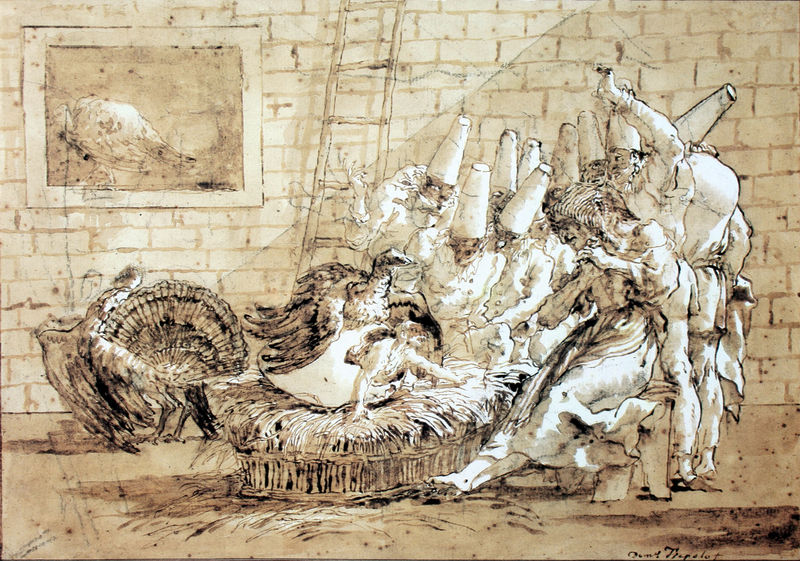
Titel: Pulcinella wird von einem Truthahn ausgebrütet
Künstler: Giovanni Domenico Tiepolo
Standort: London
Institution: Sir Brinsley Ford
Schlagwörter: adler, dunkel, feder, flügel, gruppe, kopf, nackt, schatten, vogel, weiß, aquarell, frauen, menschen, ocker, bewegung, braun, fenster, frau, hell, hintergrund, holz, hut, hüte, kleid, licht, männer, schwarz, skizze, stroh, szene, zeichnung, gebäude, gürtel, tier, tiere, beige, zylinder, wand, arme, federn, gefieder, kleidung, mensch, rahmen, schale, steine, bild, innenraum, signatur, erde, vögel, boden, sessel, gewänder, kind, fliegen, engel, beine, schwanz, italien, venedig, heu, körbe, mauer, ziegel, grafik, graphik, linien, sigantur, füsse, grisaille, sepia, leiter, schlacht, chair, crowd, feathers, fight, hat, men, people, soldaten, stairs, white, window, women, arm, black, dark, group, nasen, nose, painting, wall, woman, korb, picture, brown, floor, striche, schauspiel, keller, laviert, tusche, geflecht, spott, sprossen, kegel, mauerwerk, kontur, schraffur, radierung, stich, militär, streit, uniformen, konturen, pfau, fass, pinsel, gestalten, rustika, geflügel, truthahn, feather, man, stone, nest, nature, stall, street, death, feet, muschel, hahn, huhn, meute, drawing, paper, black and white, shadow, animals, bird, cartoon, etching, hats, peacock, sketch, pute, birds, fly, french, rooster, brau, koch, faces, pen, ladder, wings, abstract, happy, geburt, wiege, backsteine, hexe, eierschale, kropf, human, basket, leonardo, ink, brick, bricks, prison, watercolor, watercolour, ground, signature, foot, pastel, masken, draw, legs, farm, doctor, tiepolo, pale, pen and ink, wash, shadows, baby, truthan, persisch, escape, clown, jester, magic, shell, goya, tan, hatching, market, lavur, masks, mob, alley, scary, muslim, scared, kill, sprossenleiter, köche, barn, workers, egg, pulcinella, brick wall, djfk;lsajf, guache, hay, jfld;jflds;fj, kegelhüte, ledder, pantalone, schlüpfen, slaughter, steit, straw, tiepolo d.j., truthähne, turkey, turkies, witch, witches, \????, puter, cylinder, sacrifice, class, chicken, blocks, cone, cones, enschen, barefoot, wrestling, birth, hen, ei, sex, trob, muted, putenfüße, goose, laddar, brock, darvinci, dervish, butcher, derwish, clowns, manger, odd, fine, signed, whote, everyday, clutter, hatch, surprise, political, sinister, shadowing, chiascuro, stencil, vulture, duck, meat, hunchback, quotidien, cook, arrival, tromp l'oel, geier, phrame, cheering, ausbrüten, severe, peacocks, cooks, bakers, eggs, wtf!, latter, turkeys, doctors, chef, weiße hüte, chefs, white hates, white hats, cheerful, fiht, turkey slaughter, coneheads, staple, vilagge